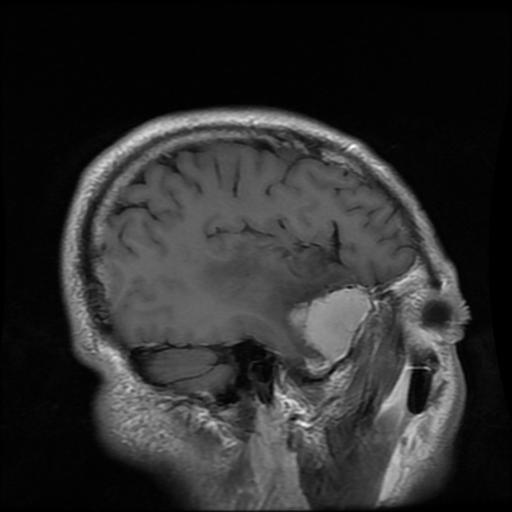
Label: meningioma